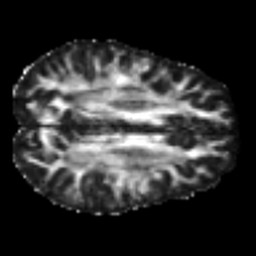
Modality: FA
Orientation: axial
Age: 22
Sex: female
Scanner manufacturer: siemens
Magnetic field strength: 3 T
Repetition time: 7 s
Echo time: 0.0926 s